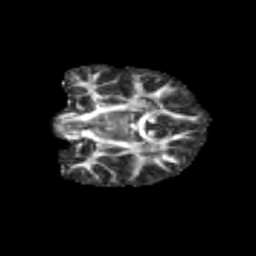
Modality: FA
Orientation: coronal
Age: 9
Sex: female
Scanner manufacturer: siemens
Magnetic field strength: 3 T
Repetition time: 3.8 s
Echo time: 0.07 s